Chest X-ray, AP view. Patient: 65 years old, sex M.
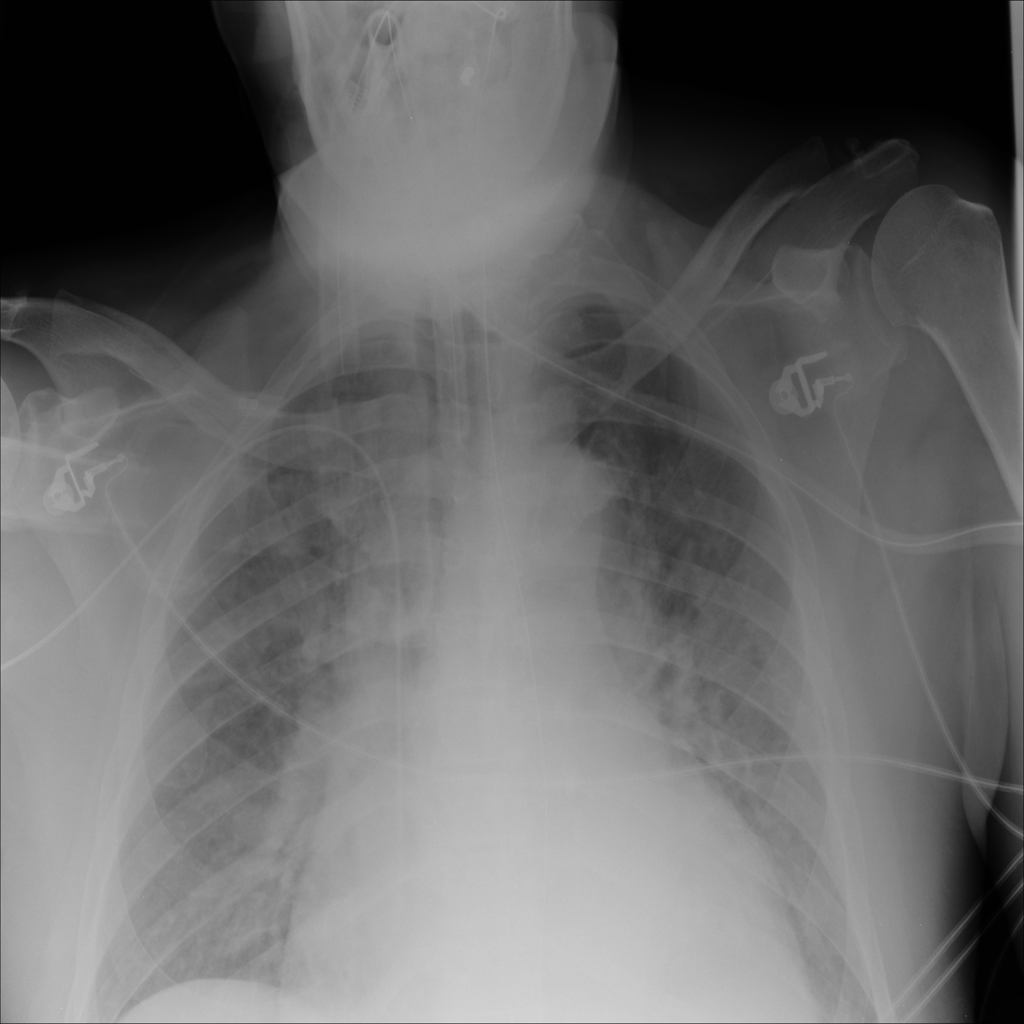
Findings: No Finding